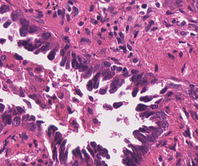
Tumor epithelial tissue: yes
Tumor-associated stroma tissue: yes
Normal tissue: no